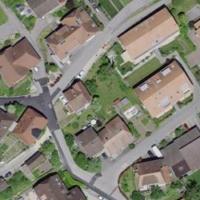
EUNIS habitat code: 54
Species observed at this site:
Aruncus dioicus
Astrantia major
Lysimachia punctata
Filipendula ulmaria